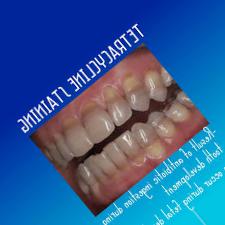
Condition: Tooth Discoloration